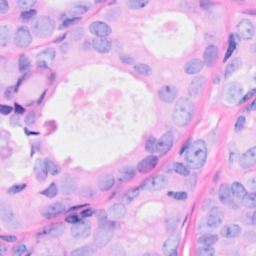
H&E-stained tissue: Breast